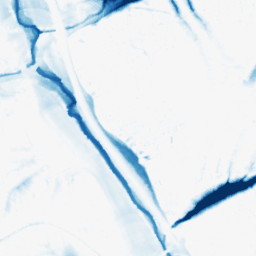
Category: morphological
Decomposition family: morphological_ellipse
Decomposition parameters: operation: closing
width: 30
height: 50
Upsampling method: bilinear
Upsampling parameters: scale: 2
Upsampling scale: 2